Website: home-depot
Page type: customer-info-address
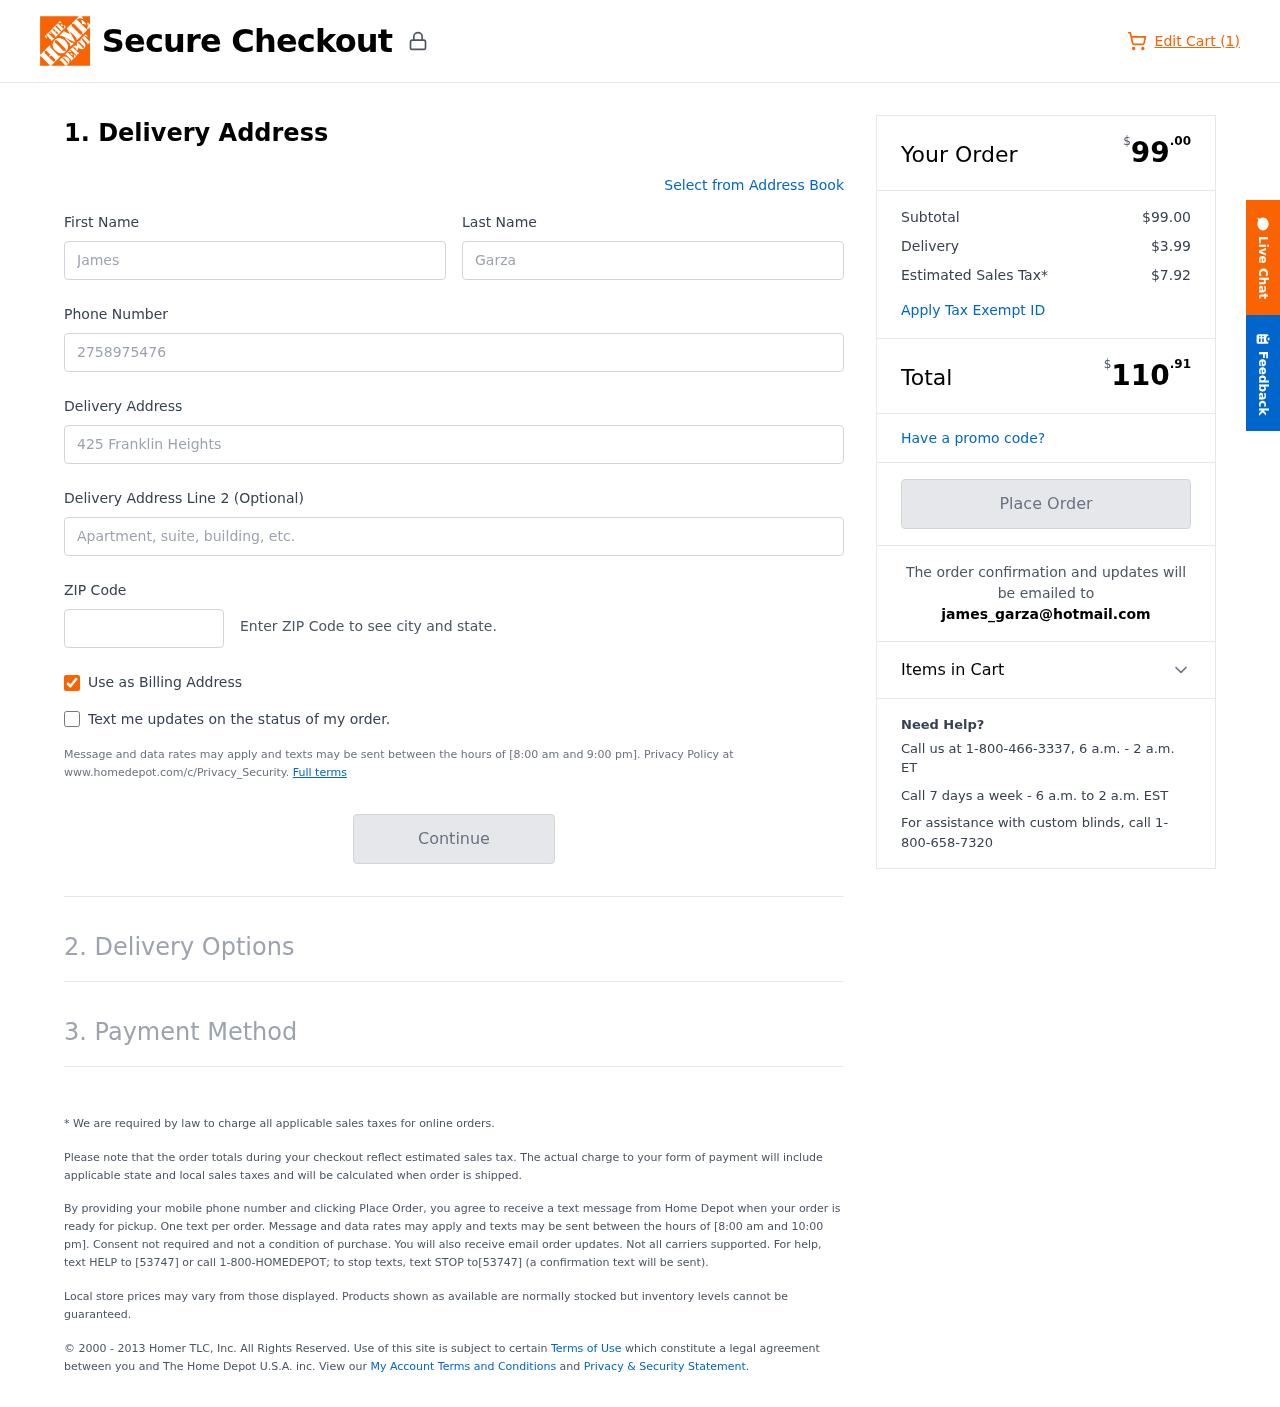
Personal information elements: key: PII_EMAIL
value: james_garza@hotmail.com
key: PII_FIRSTNAME
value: James
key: PII_LASTNAME
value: Garza
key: PII_PHONE
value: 2758975476
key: PII_POSTCODE
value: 39971
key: PII_STREET
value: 425 Franklin Heights
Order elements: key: ORDER_NUM_ITEMS
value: Edit Cart (1)
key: ORDER_SUBTOTAL_HEADER
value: $99.00
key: ORDER_SUBTOTAL
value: $99.00
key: ORDER_SHIPPING_COST
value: $3.99
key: ORDER_TAX
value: $7.92
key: ORDER_TOTAL2
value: $110.91